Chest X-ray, PA view. Patient: 39 years old, sex M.
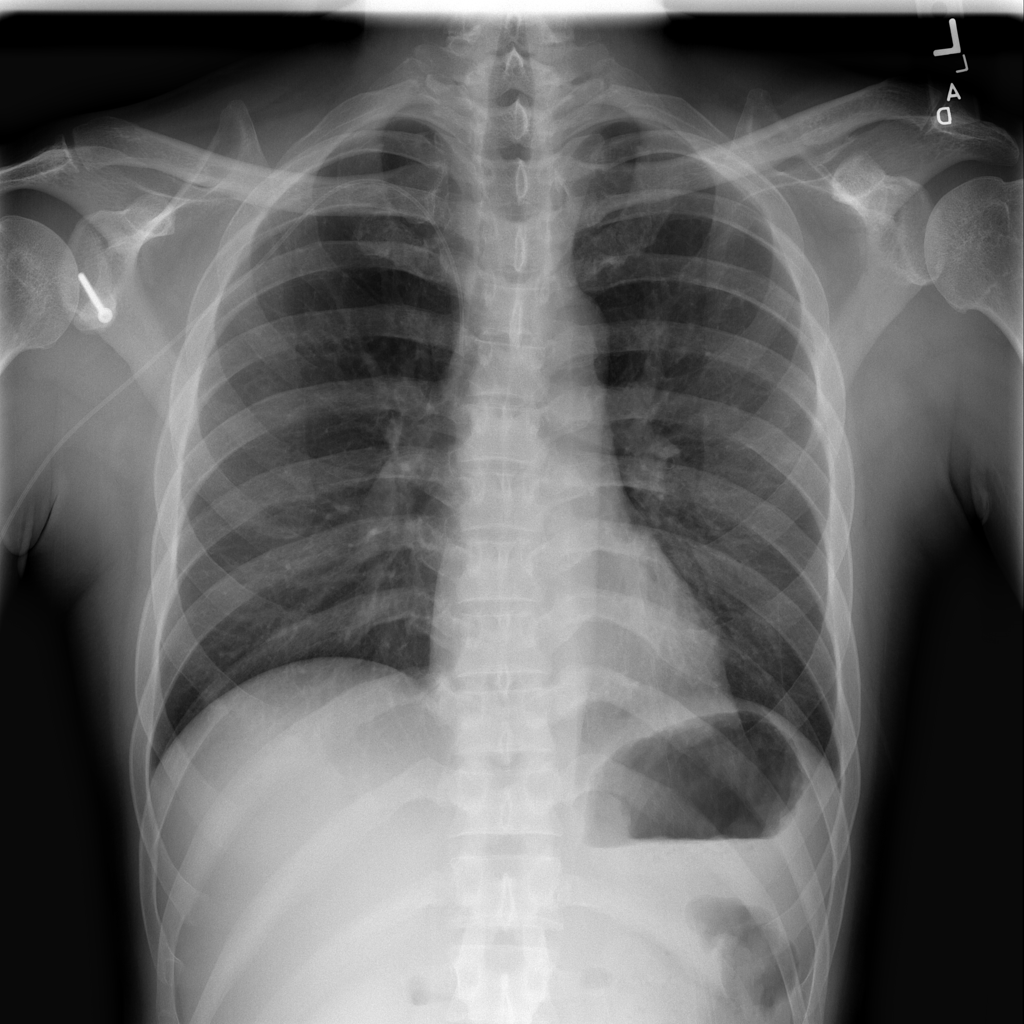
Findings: No Finding